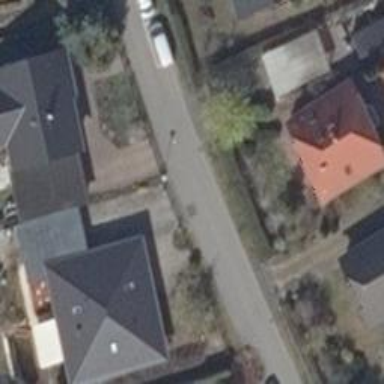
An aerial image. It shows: Driveway.